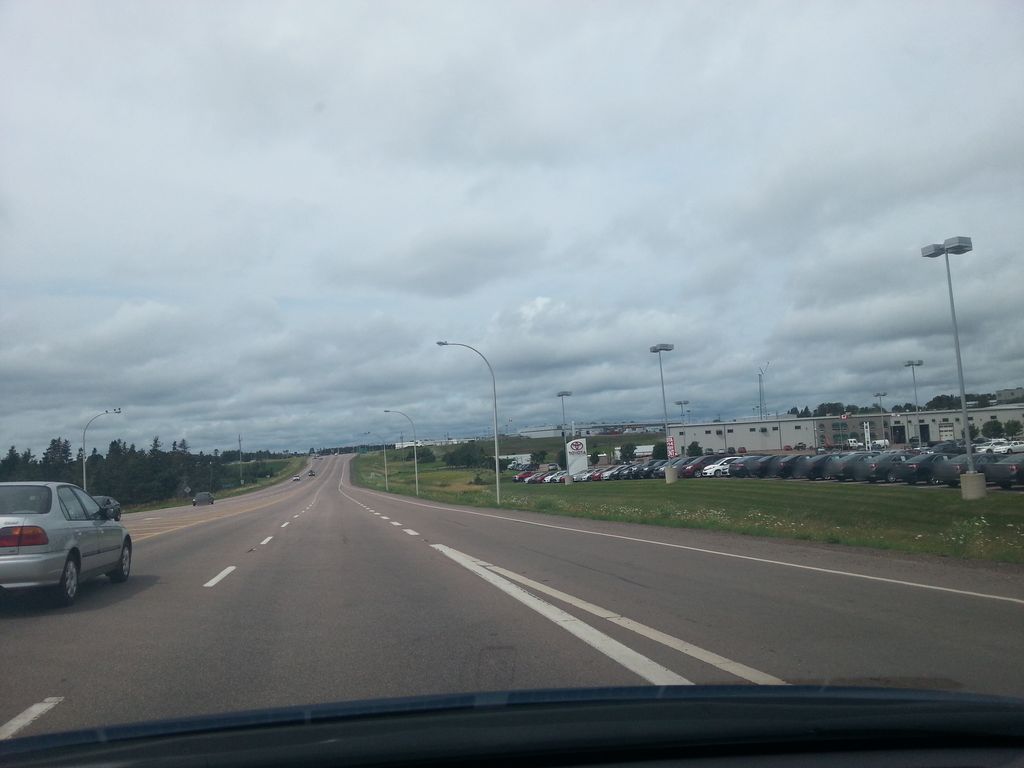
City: charlottetown